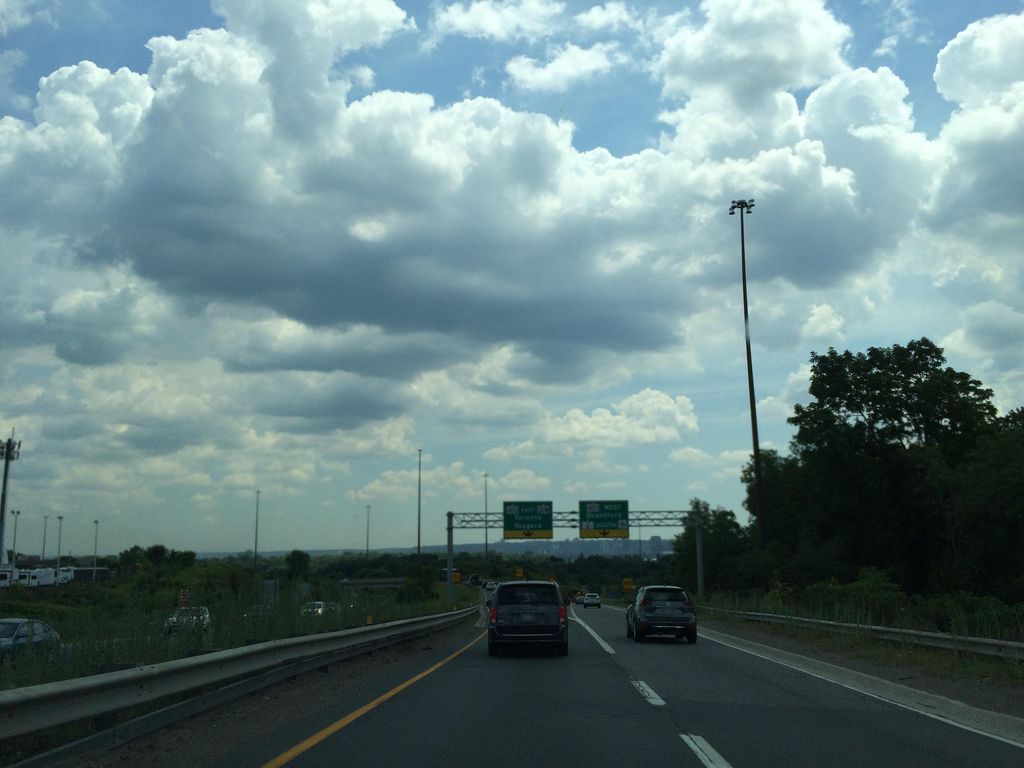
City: hamilton